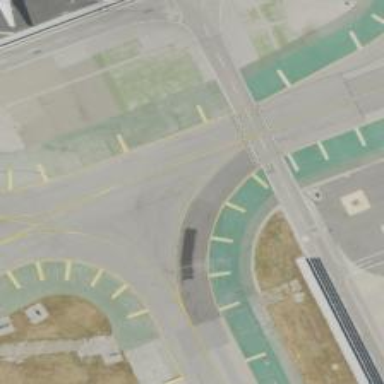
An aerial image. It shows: View of taxiway at the airport.